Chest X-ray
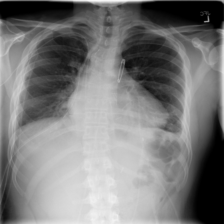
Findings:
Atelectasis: negative
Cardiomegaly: negative
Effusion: negative
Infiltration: negative
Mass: negative
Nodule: negative
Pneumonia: negative
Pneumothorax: negative
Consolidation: negative
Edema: negative
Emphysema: negative
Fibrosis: negative
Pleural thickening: negative
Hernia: negative